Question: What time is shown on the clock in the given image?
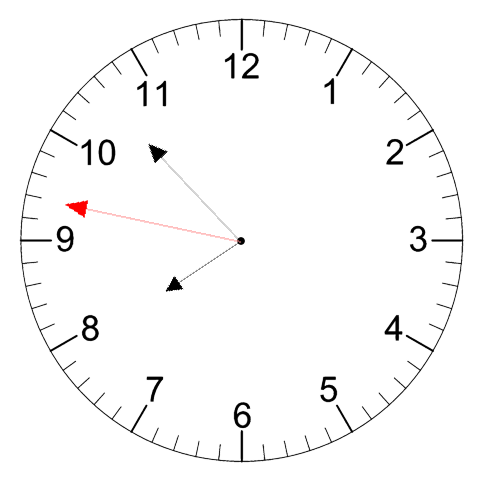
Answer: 07:52:47